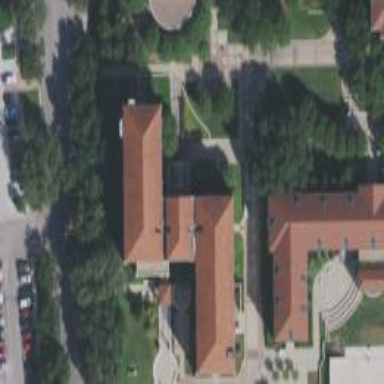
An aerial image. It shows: Dormitory building.